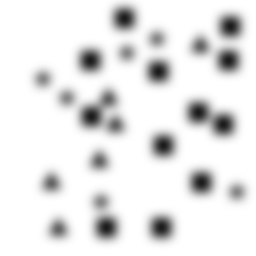
Squares: 12
Triangles: 6
Stars: 6
Total shapes: 24